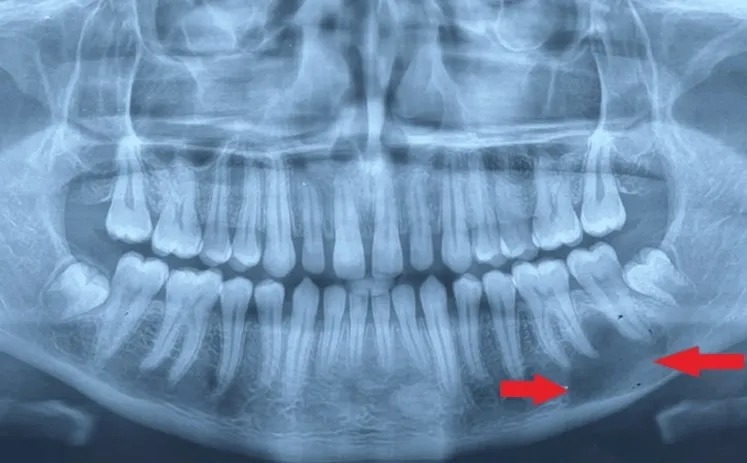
Preoperative orthopantomogram indicating expansion of the periapical pathology in relation to teeth 36 and 37.
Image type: radiology (x_ray)